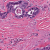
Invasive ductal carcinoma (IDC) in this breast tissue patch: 0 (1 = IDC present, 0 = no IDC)